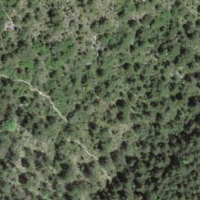
EUNIS habitat code: 43
Species observed at this site:
Neottia nidus-avis
Platanthera bifolia
Gymnadenia conopsea
Epipactis atrorubens